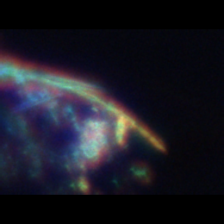
Taxon: Diatom_aggregate
Group: Diatoms